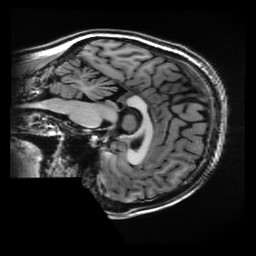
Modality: T1w
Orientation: sagittal
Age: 31
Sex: female
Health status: healthy
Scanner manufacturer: ge
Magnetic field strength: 3 T
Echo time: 0.0052 s